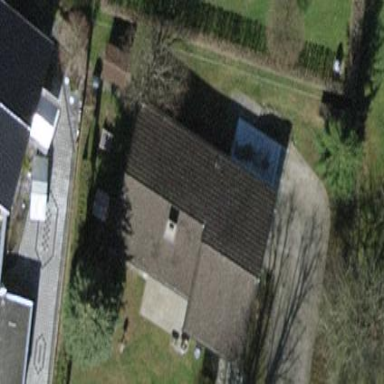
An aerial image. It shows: Simple and straightforward house.